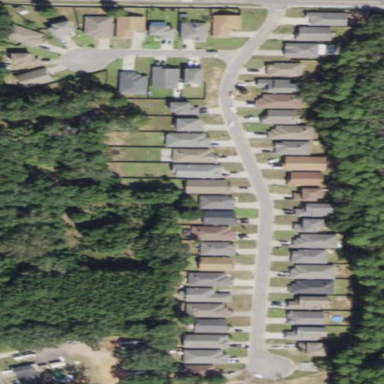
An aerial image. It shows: This residential area consists of single-family homes.